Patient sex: M
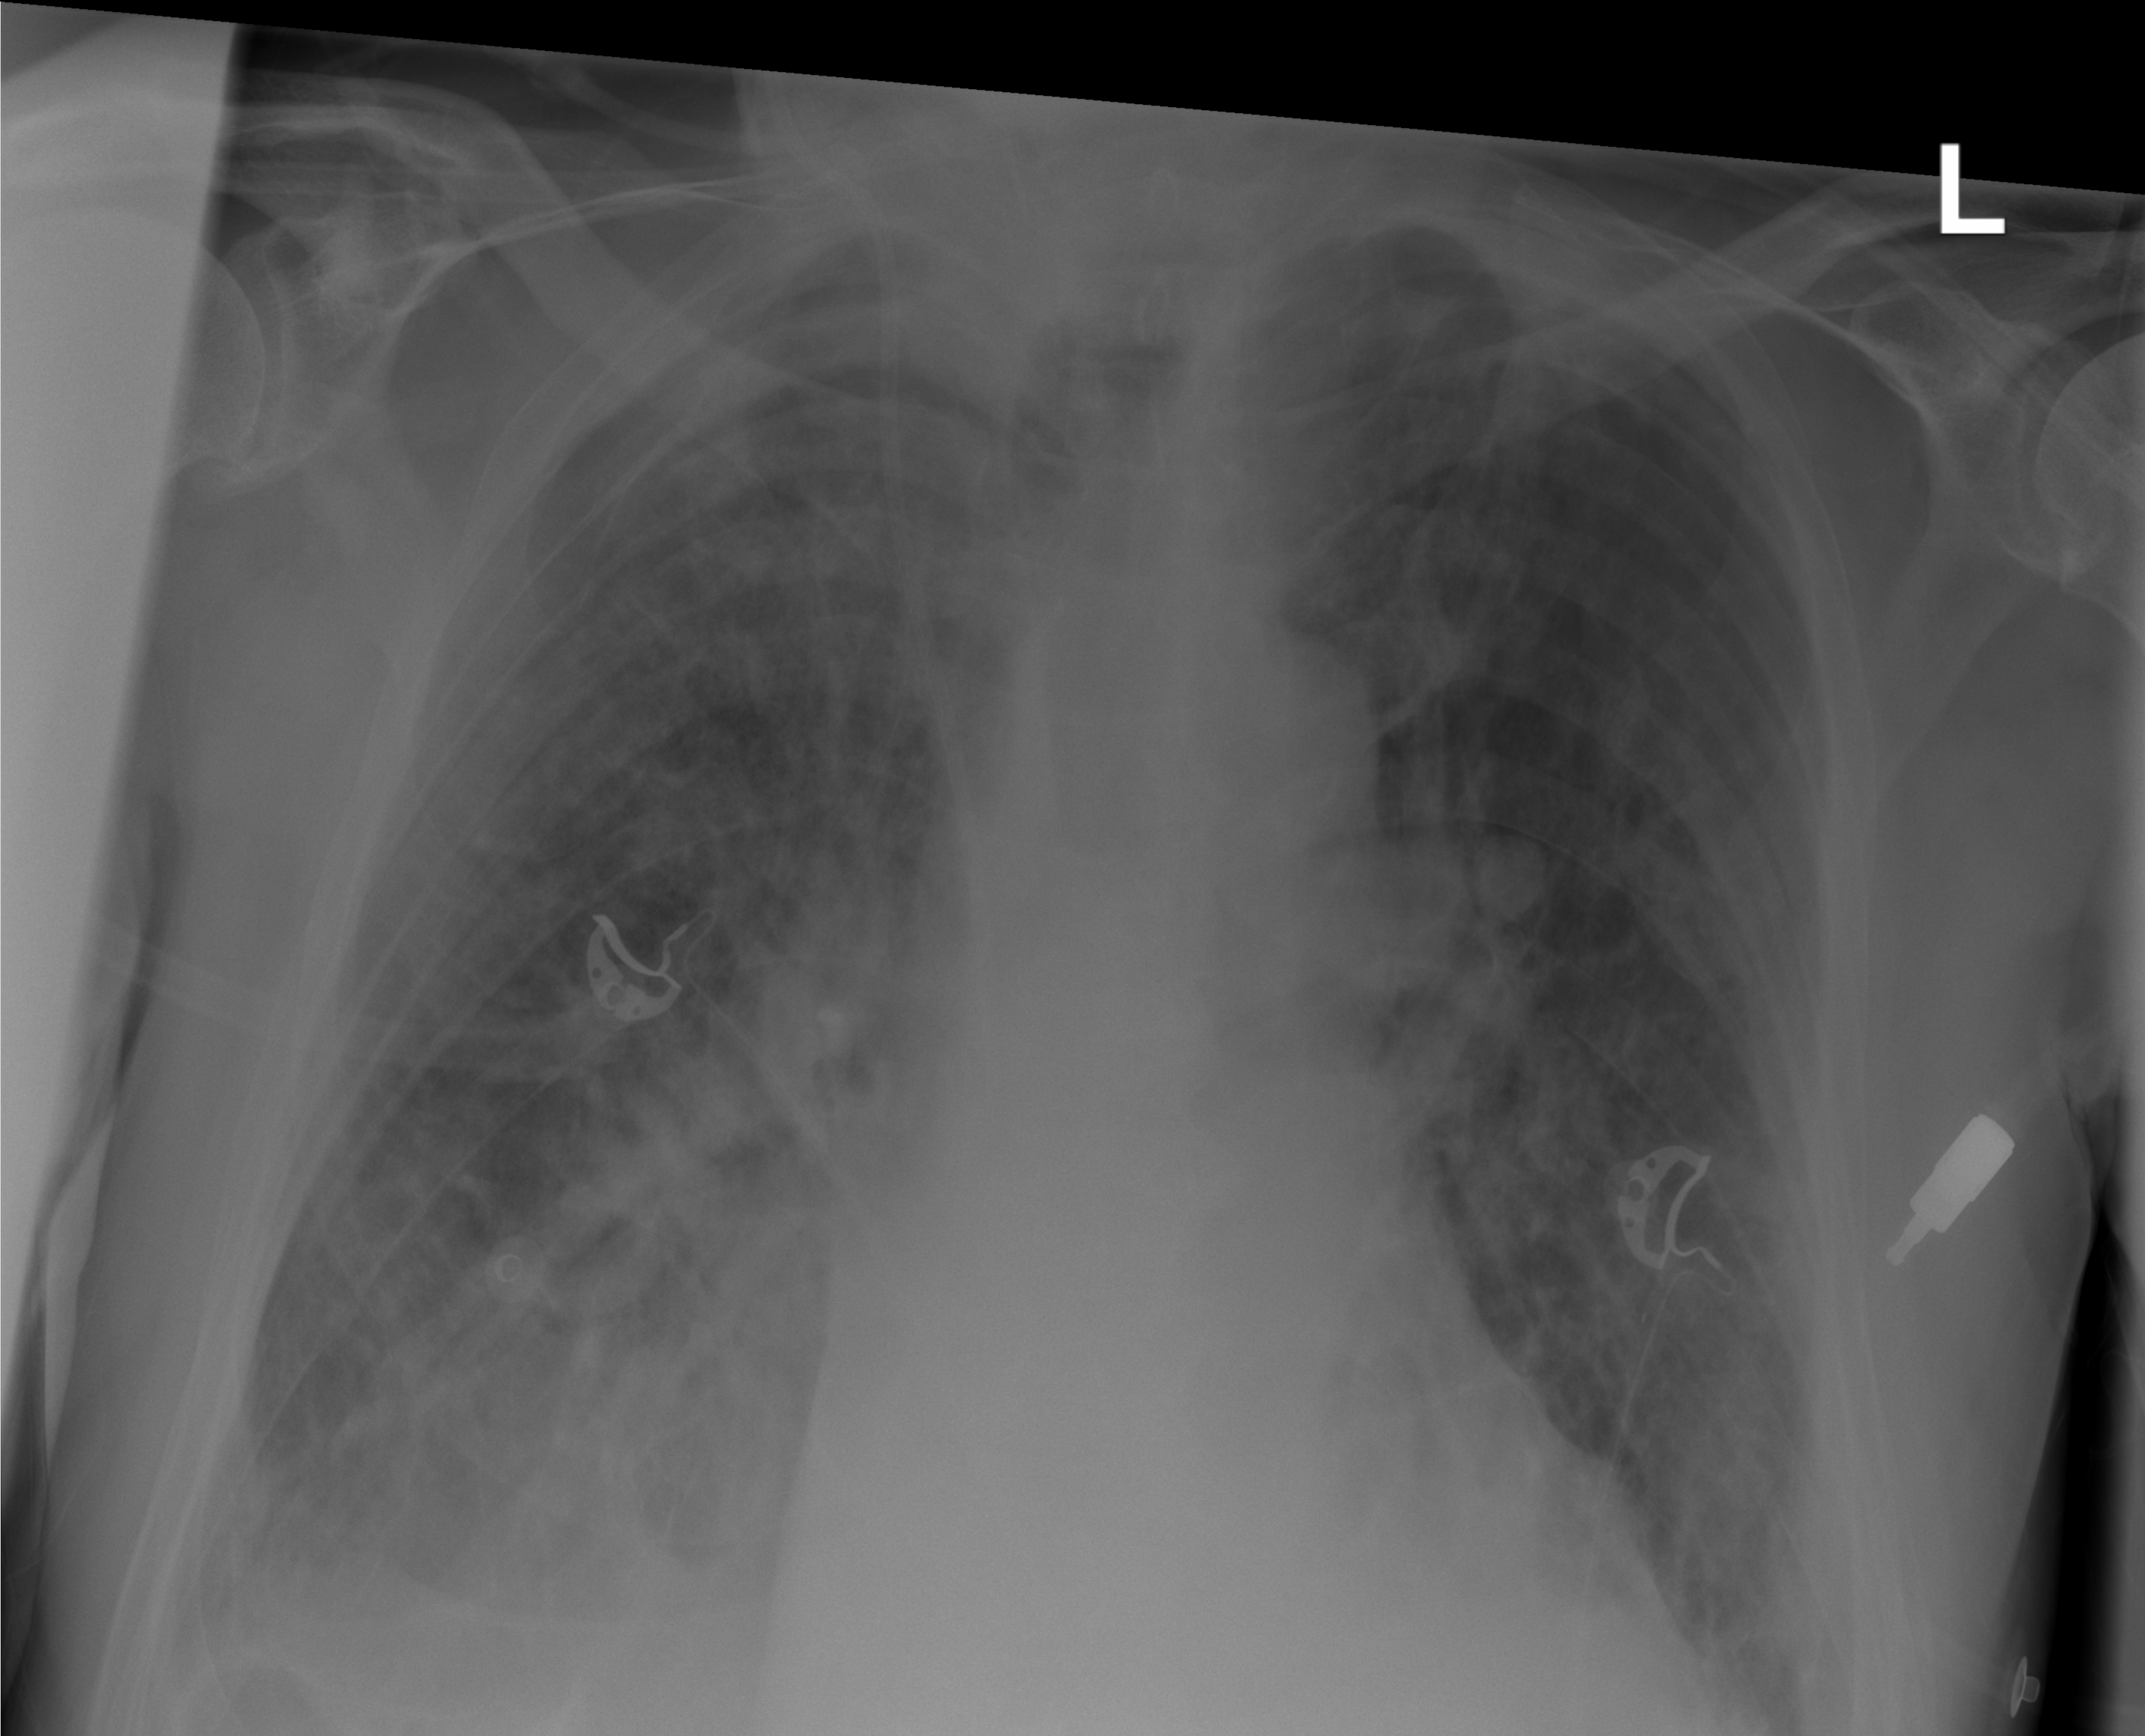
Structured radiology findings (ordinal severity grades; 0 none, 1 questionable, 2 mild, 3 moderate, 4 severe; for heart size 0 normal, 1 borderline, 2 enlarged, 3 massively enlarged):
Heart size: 0
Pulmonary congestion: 2
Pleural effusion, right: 2
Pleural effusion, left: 0
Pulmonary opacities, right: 3
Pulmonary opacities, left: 1
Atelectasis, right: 3
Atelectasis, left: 0